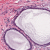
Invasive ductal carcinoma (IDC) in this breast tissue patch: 0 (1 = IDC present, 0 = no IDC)